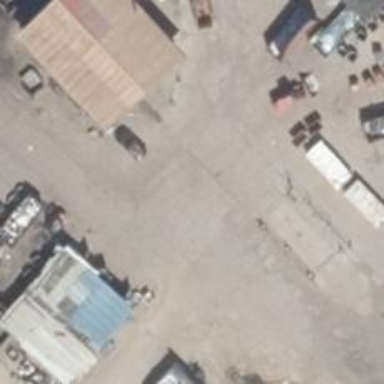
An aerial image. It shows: Recycling center with scrap metal recycling facilities.